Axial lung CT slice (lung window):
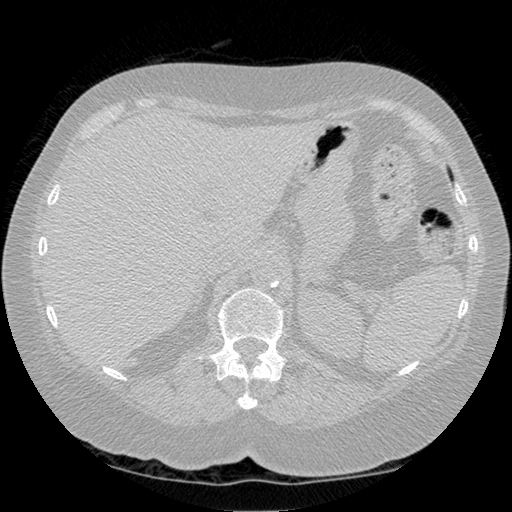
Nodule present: no